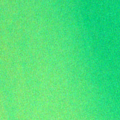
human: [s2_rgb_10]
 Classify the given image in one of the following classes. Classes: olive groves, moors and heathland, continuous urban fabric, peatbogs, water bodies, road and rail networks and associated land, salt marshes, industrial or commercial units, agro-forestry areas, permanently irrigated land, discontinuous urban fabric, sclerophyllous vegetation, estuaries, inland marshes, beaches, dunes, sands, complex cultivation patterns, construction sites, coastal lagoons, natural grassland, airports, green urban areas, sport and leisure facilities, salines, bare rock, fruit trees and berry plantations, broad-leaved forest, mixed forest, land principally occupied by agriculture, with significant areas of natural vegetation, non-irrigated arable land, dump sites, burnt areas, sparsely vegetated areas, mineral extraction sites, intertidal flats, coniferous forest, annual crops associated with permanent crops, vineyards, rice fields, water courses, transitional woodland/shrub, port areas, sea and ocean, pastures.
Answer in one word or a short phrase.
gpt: sea and ocean